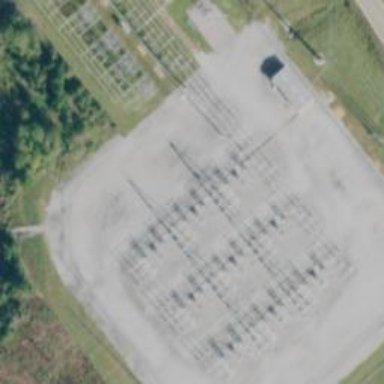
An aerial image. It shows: Switch for power supply.